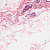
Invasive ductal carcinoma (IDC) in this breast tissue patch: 0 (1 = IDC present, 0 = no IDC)